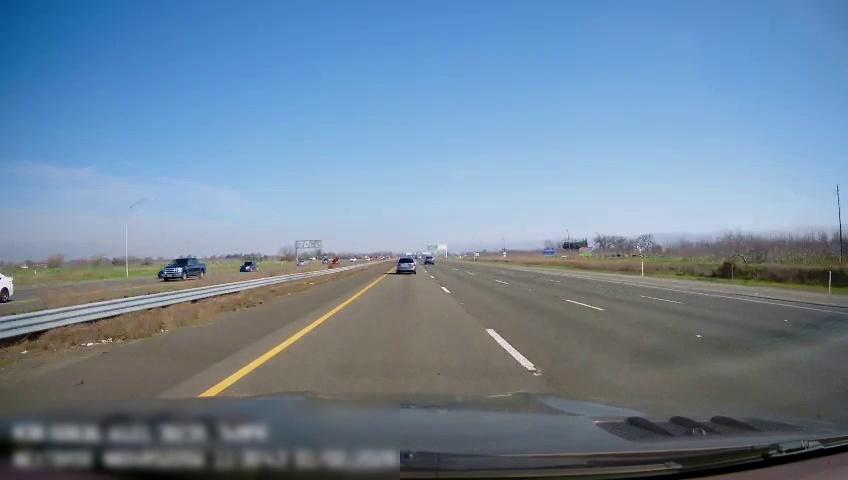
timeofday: Day
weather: Sunny
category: Drivable Space
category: Drivable Space
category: Vehicles | SUV
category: Vehicles | Car
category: Vehicles | Truck
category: Vehicles | Car
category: Vehicles | Car
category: Vehicles | SUV
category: Lanes | Current Lane
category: Lanes | Current Lane
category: Lanes | Alternate Lane
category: Lanes | Alternate Lane
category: Lanes | Alternate Lane
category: Lanes | Alternate Lane
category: Lanes | Opposite Lane